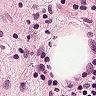
Metastatic tissue present: yes